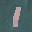
Label: 1